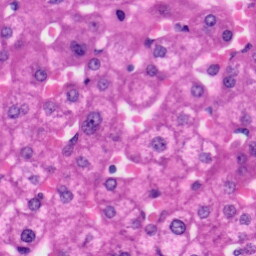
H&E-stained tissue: Liver